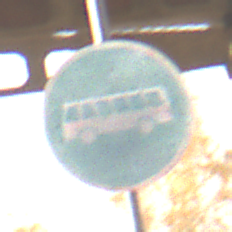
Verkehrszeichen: Busssonderstreifen
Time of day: SunriseSunset
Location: Roofed (Suburban)
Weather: Clear
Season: NotSpecified
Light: Natural